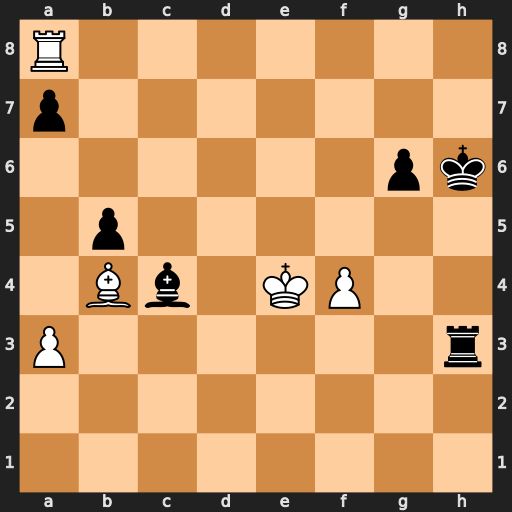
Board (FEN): R7/p7/6pk/1p6/1Bb1KP2/P6r/8/8
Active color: w
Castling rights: -
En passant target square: -
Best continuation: Rh8+ Kg7 Rxh3